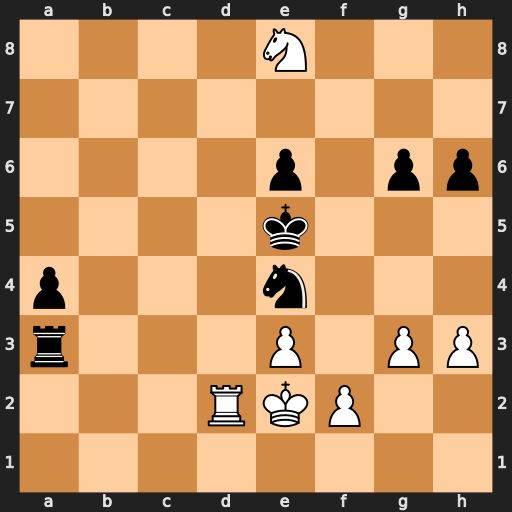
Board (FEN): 4N3/8/4p1pp/4k3/p3n3/r3P1PP/3RKP2/8
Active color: w
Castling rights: -
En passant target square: -
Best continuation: f4+ Kf5 g4#